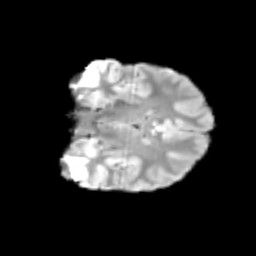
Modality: T2w
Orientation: coronal
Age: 13
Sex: male
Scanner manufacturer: siemens
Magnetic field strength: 3 T
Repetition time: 3.8 s
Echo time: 0.07 s